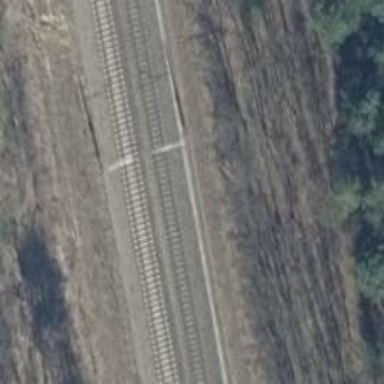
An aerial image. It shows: Railway milestone.